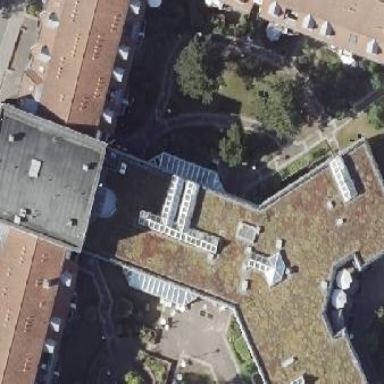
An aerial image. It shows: Residential building with flat roof.